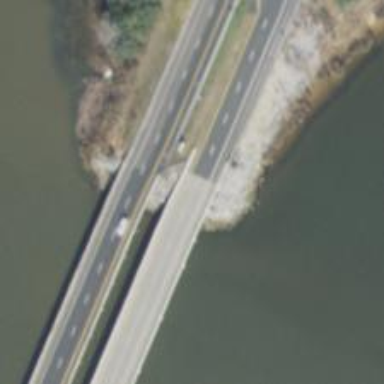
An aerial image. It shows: Primary highway bridge with asphalt surface.